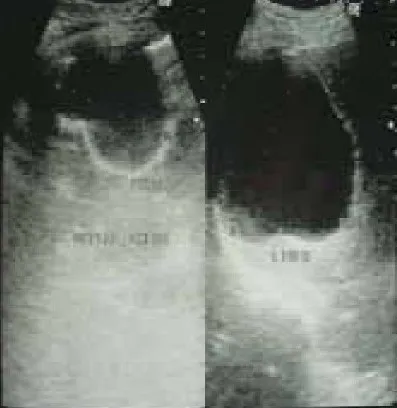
USG thorax and abdomen.
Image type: radiology (ultrasound)